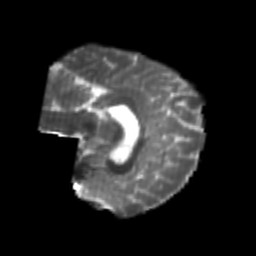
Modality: T2w
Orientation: sagittal
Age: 25
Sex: female
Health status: healthy
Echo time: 0.074 s